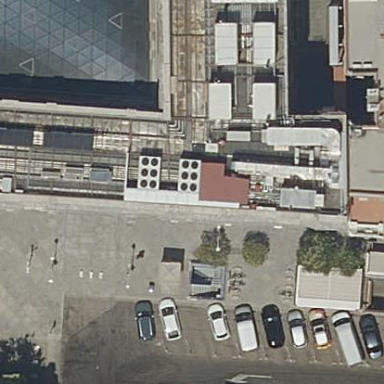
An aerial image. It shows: Part of building.